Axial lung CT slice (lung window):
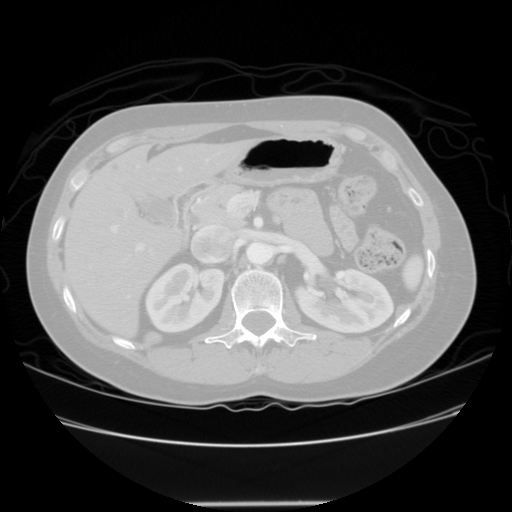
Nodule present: no